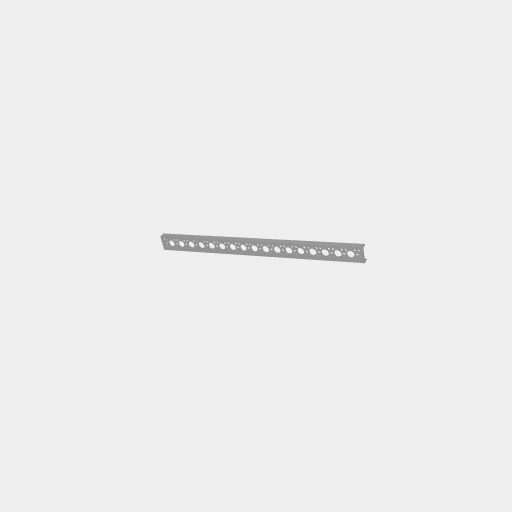
Part: MiniLowSideUChannel17H